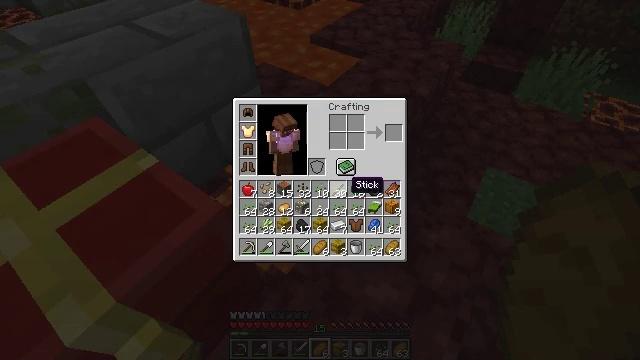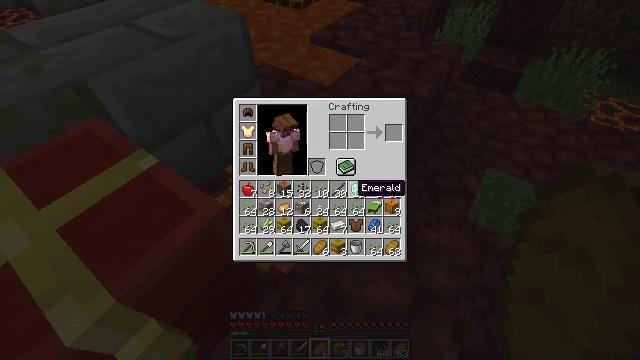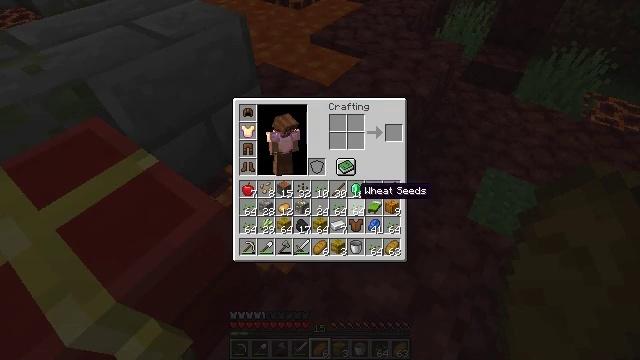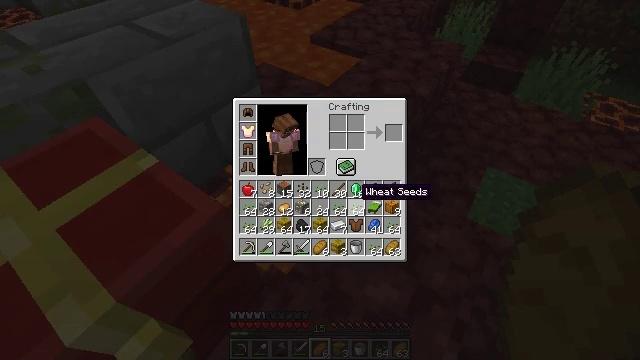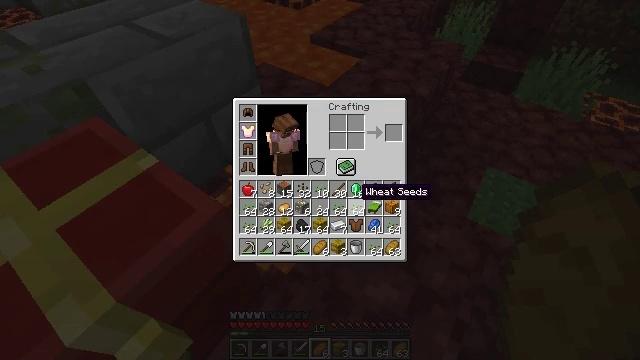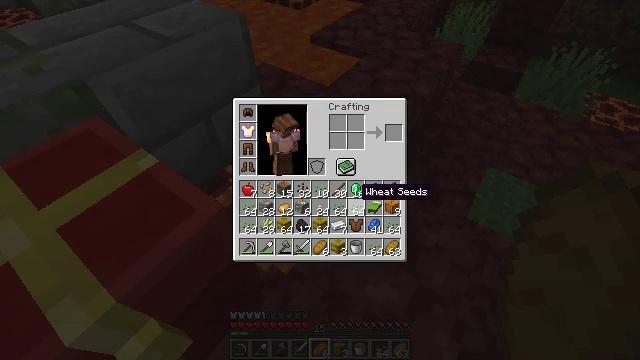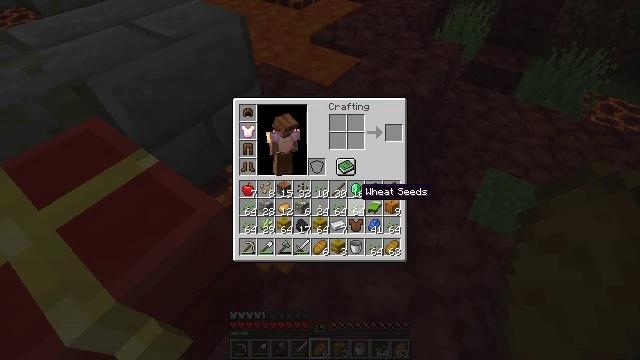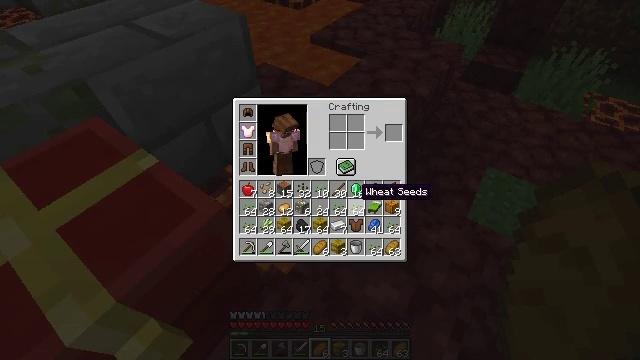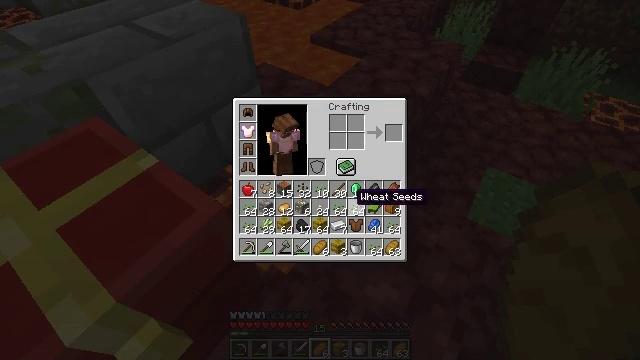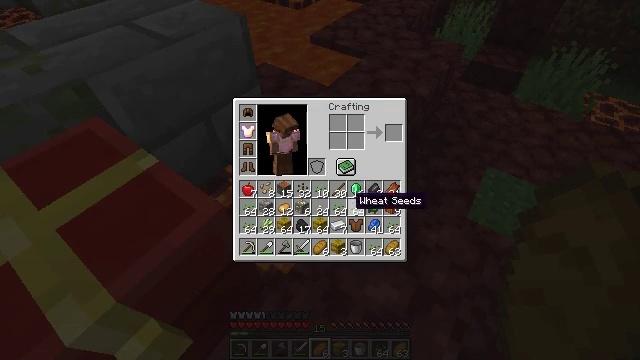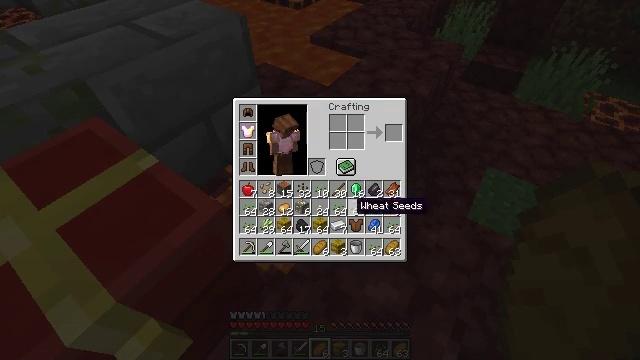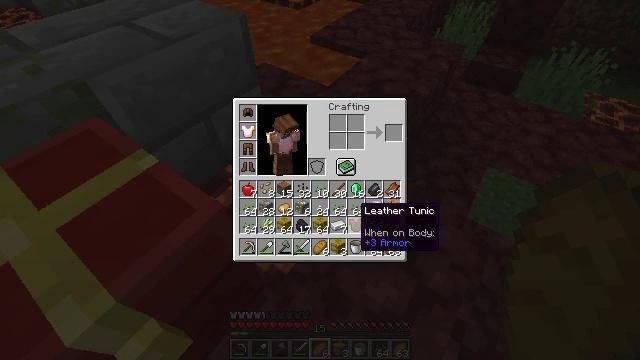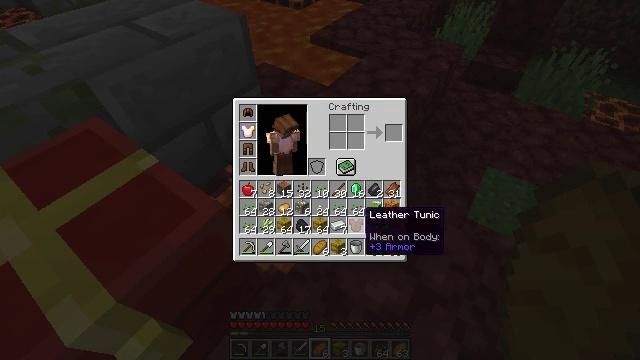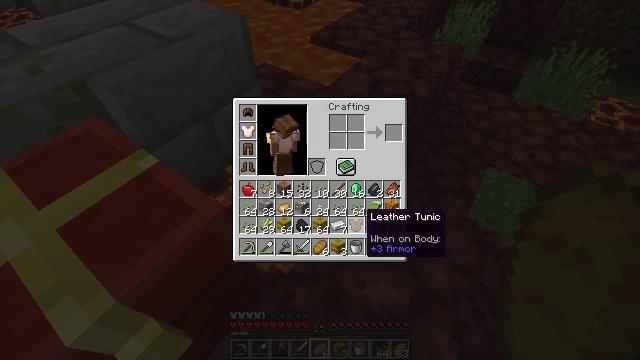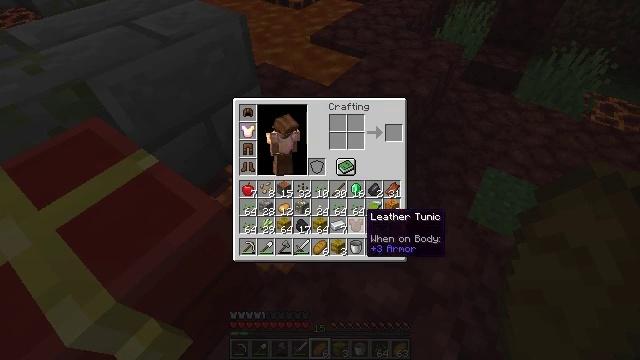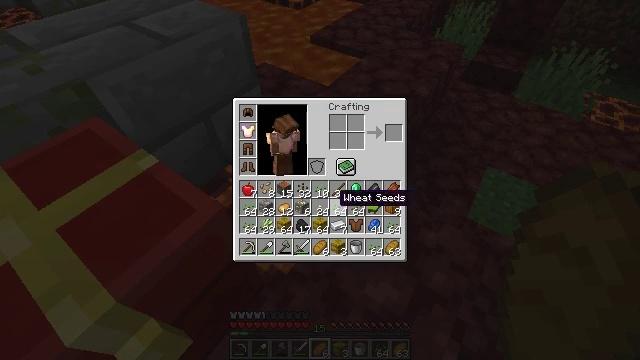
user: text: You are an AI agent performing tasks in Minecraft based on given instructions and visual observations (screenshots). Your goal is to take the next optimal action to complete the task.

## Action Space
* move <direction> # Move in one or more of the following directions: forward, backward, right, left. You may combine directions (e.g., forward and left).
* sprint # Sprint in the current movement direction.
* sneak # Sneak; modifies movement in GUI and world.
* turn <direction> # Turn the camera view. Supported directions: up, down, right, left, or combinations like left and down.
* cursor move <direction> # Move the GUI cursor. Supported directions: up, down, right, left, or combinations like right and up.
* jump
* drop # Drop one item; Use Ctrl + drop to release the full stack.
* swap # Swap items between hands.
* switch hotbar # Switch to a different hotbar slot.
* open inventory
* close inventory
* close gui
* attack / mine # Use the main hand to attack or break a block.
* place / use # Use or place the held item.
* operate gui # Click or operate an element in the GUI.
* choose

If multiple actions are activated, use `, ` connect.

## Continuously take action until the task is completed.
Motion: motion action
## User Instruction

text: Remove a leather chestplate from the inventory.
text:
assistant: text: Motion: no_op
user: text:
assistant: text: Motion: no_op
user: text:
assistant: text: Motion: no_op
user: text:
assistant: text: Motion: no_op
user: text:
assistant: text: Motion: no_op
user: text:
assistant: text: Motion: no_op
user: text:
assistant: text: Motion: no_op
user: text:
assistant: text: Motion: no_op
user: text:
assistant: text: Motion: no_op
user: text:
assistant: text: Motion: no_op
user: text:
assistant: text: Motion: no_op
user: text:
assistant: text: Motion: no_op
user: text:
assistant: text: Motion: no_op
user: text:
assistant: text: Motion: no_op
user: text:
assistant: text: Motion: cursor move left and up
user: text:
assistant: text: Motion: cursor move left and up
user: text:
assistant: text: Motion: cursor move left and up
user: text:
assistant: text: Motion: no_op
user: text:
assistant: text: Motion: no_op
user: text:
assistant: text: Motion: no_op
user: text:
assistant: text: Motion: no_op
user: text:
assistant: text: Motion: no_op
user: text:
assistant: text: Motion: no_op
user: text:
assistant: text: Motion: no_op
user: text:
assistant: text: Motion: no_op
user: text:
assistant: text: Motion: no_op
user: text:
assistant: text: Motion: no_op
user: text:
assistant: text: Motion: no_op
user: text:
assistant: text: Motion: no_op
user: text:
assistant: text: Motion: no_op